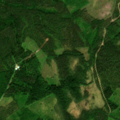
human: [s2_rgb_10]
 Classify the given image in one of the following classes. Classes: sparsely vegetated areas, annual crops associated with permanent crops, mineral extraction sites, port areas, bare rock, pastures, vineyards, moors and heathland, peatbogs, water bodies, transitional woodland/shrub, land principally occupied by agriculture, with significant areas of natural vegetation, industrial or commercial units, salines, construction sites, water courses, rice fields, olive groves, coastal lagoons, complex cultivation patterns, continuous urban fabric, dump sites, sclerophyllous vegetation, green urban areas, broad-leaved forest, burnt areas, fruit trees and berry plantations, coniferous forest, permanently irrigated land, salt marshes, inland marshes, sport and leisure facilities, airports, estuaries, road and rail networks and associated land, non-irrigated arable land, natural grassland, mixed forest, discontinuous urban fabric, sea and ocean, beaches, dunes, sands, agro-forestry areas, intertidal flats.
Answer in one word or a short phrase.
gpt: coniferous forest, mixed forest